Field crop: maize
Growth stage: 1
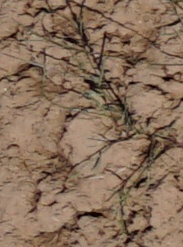
Species: lolium